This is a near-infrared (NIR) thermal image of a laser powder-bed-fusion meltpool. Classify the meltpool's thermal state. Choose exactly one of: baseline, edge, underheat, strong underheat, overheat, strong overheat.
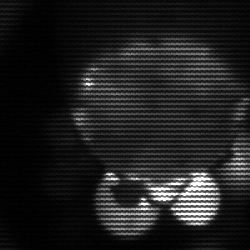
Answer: edge